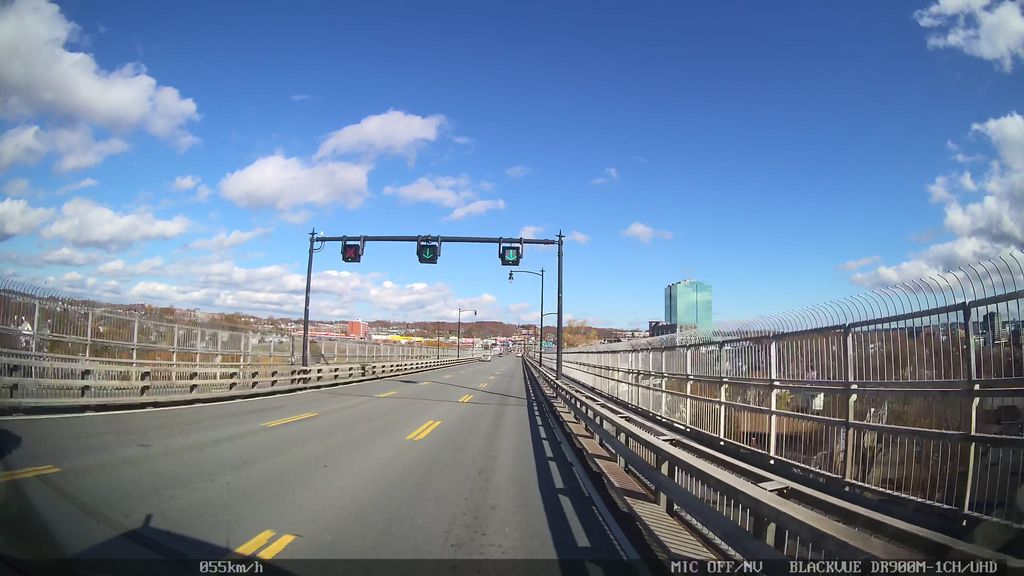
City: halifax